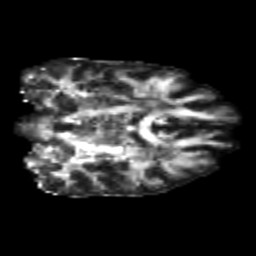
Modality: FA
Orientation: coronal
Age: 22
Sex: male
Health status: healthy
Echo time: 0.074 s